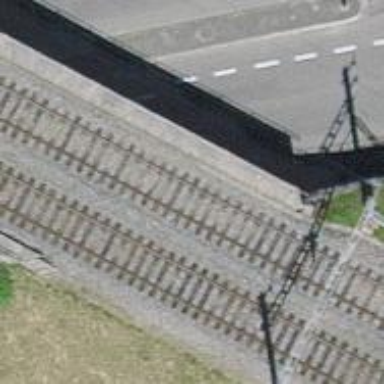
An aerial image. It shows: Single-track railway bridge with electrified contact line.